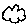
Label: cloud